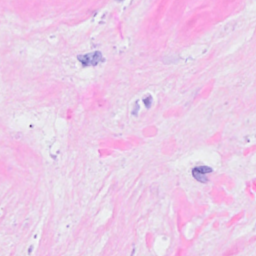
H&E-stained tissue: Breast